Field crop: tomato
Growth stage: 1
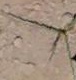
Species: cyperus